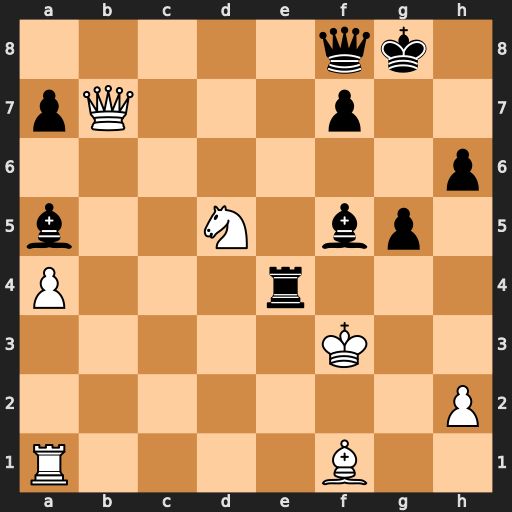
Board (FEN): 5qk1/pQ3p2/7p/b2N1bp1/P3r3/5K2/7P/R4B2
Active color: w
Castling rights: -
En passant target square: -
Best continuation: Nf6+ Kh8 Nxe4